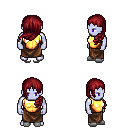
a pixel art fantasy rpg character, male body template, dark elf, purple skin, gold chest armor, robe skirt, brunette left-swept hairstyle, white slippers, four views (front, back, left, right), 2x2 character sprite sheet, small pixel art, hard edges, no anti-aliasing